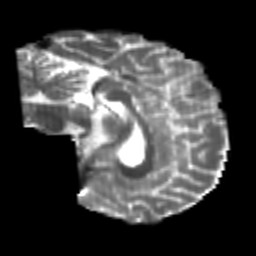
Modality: T2w
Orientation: sagittal
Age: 26
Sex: male
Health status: healthy
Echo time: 0.074 s